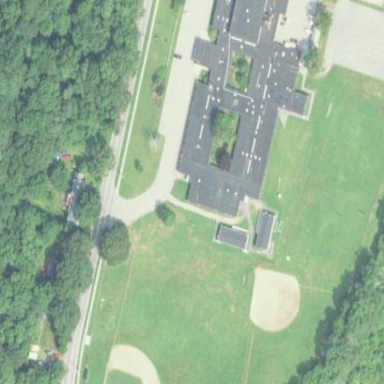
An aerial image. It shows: School.